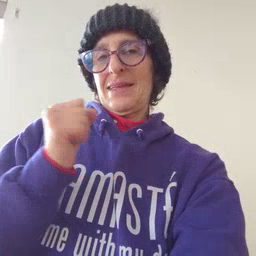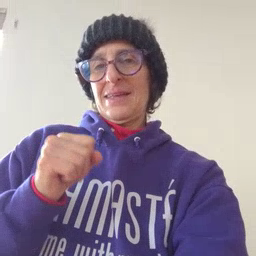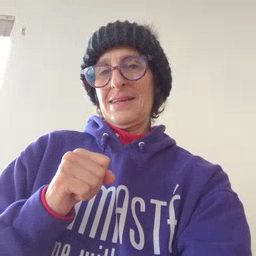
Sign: make